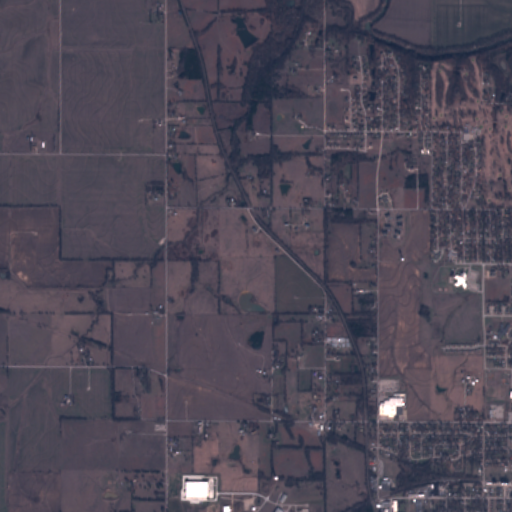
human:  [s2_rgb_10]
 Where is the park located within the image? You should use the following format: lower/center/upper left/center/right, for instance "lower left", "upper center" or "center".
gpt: The park is located in the right of the image.
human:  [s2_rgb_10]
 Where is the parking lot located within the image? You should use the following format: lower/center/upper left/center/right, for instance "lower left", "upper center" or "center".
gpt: The parking lot is located in the lower right of the image.
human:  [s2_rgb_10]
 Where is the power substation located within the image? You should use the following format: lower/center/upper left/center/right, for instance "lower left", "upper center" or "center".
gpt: The power substation is located in the lower left of the image.
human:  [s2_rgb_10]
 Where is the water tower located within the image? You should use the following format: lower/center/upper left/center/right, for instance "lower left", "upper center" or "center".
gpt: The water tower is located in the center right of the image.
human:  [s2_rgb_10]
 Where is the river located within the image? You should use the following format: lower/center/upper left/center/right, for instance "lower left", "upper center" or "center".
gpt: The river is located in the upper of the image.
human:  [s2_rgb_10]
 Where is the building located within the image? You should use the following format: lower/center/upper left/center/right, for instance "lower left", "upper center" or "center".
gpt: There is no building in the image.